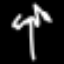
Label: palm tree